Question: How can i find out this template '{{layout handle="sales_email_order_items" order=$order}}'
which is found in 'app/locale/en_US/template/email/sales/order_new.html'. I need change the default SKU to product code. Below are the attach images of what i am looking for.

thanks
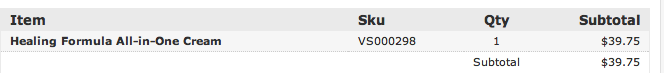
Answer: It is located here: 'app/design/frontend/SOMETHING/SOMETHING/email/order/items.phtml'
'SOMETHING/SOMETHING' depends on your project, so the only option is to test. By default it is 'default/default'.